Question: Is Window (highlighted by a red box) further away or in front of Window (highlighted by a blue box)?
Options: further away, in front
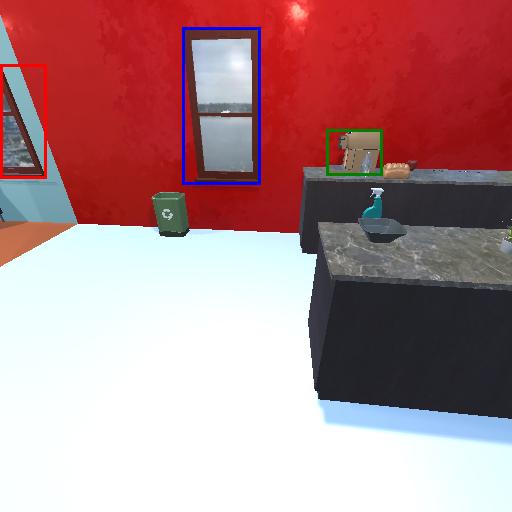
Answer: further away